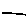
Label: line